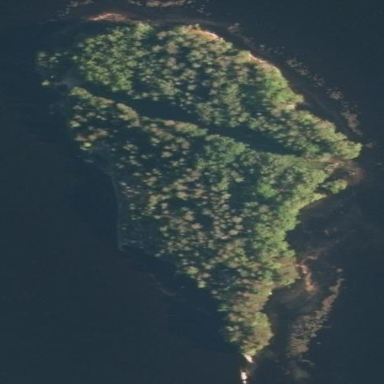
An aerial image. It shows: Image showing island.